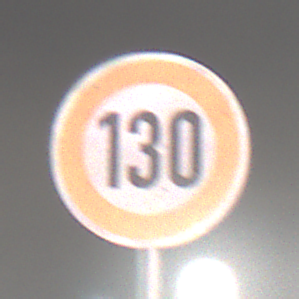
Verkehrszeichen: Geschwindigkeit130
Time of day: Night
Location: Outdoor (Urban)
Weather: PartlyCloudy
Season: NotSpecified
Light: Artificial